Field crop: tomato
Growth stage: 1
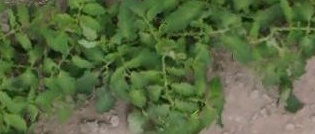
Species: tomato